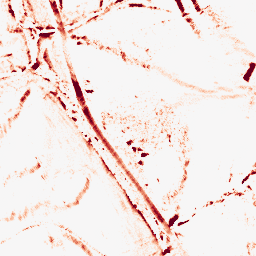
Category: morphological
Decomposition family: morphological_diamond
Decomposition parameters: operation: opening
radius: 5
Upsampling method: cubic_catmull_rom
Upsampling parameters: scale: 2
Upsampling scale: 2